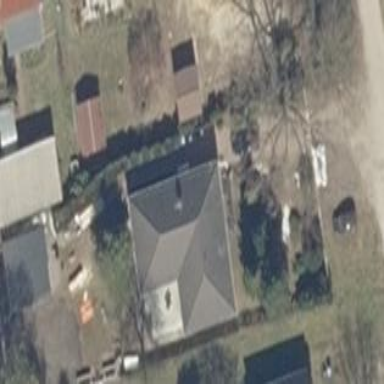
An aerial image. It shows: Simple and straightforward house.